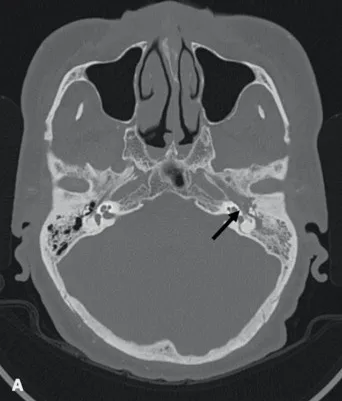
HRCT temporal in. Axial.
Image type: radiology (ct)